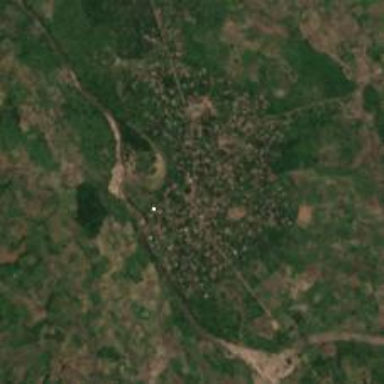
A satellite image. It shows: Village area.